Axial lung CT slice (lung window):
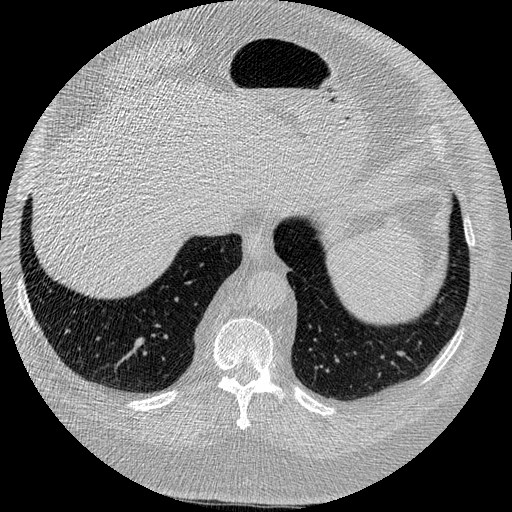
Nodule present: no